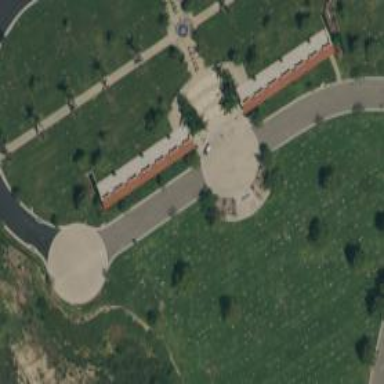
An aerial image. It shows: Mausoleum building.